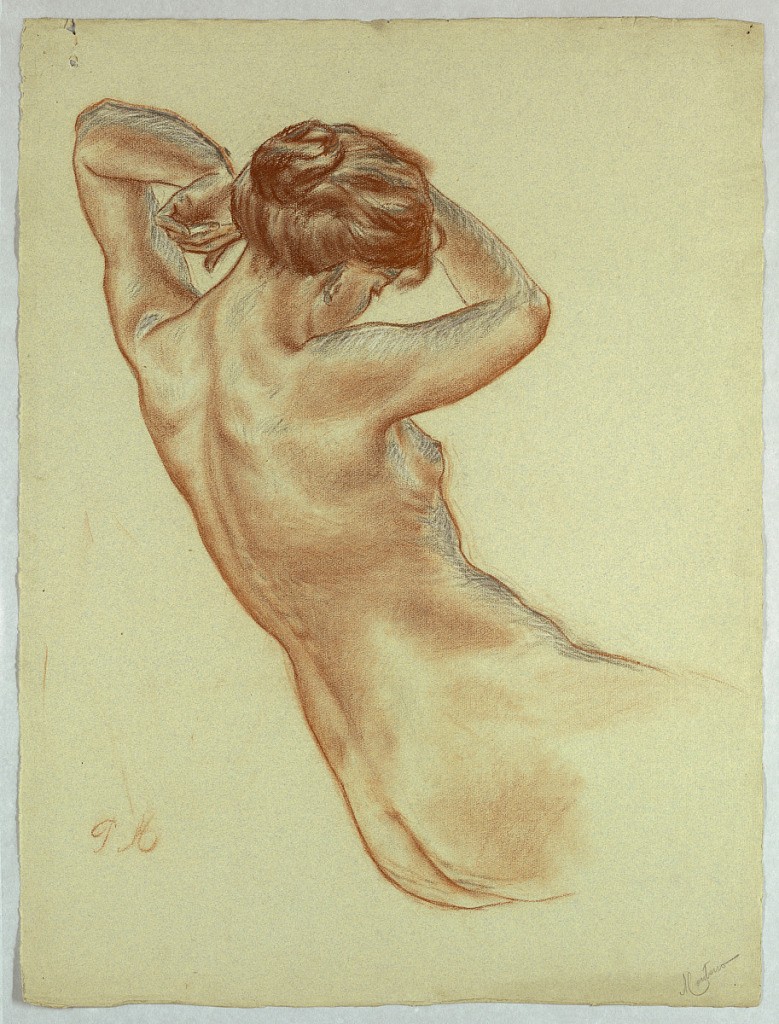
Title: Half figure of a seated nude woman
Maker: Pietro Montana, b. 1890
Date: ca. 1910
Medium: Red, black and white chalks on pale grey paper.
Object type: Drawing
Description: Vertical rectangle. The figure is seen from the back, turned towad the right, her hands in the gesture of arranging her hair. Signed (in pencil), lower right: "Montana" and again (in red chalk), lower left: "P.M."